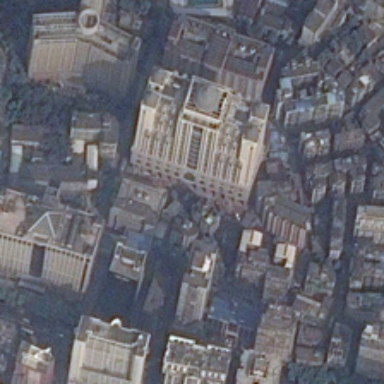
Many tall buildings and some green trees are in a commercial area .